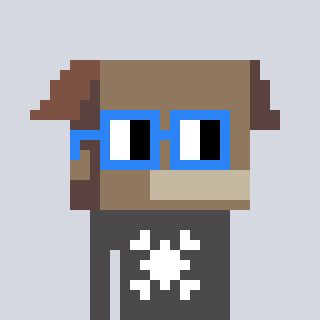
a pixel art character with square blue glasses, a box-shaped head and a grayscale-colored body on a cool background